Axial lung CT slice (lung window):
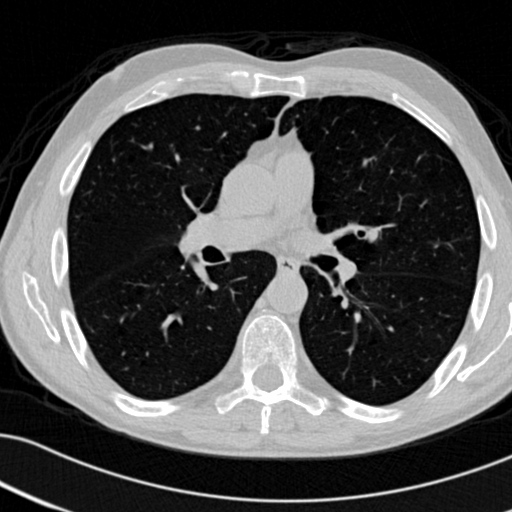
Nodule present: no